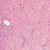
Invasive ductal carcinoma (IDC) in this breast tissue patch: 0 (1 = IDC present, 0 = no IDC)